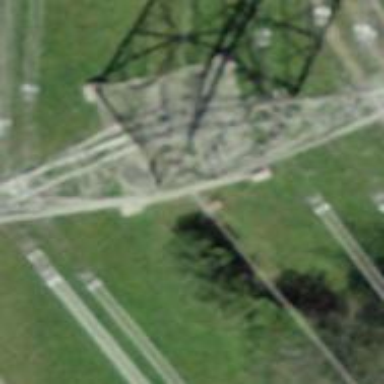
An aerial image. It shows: Towering power structure.